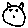
Label: cat